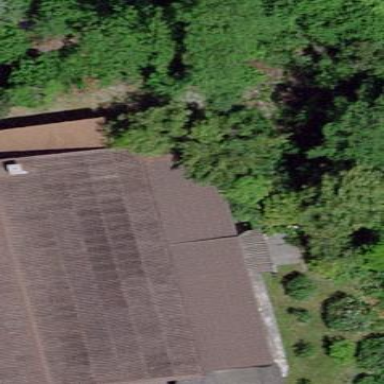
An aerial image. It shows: View of roof of building.